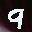
Label: 9